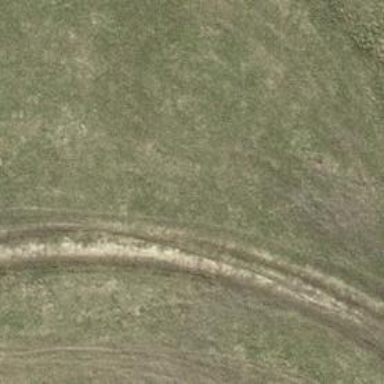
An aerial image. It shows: Track with very rough surface.